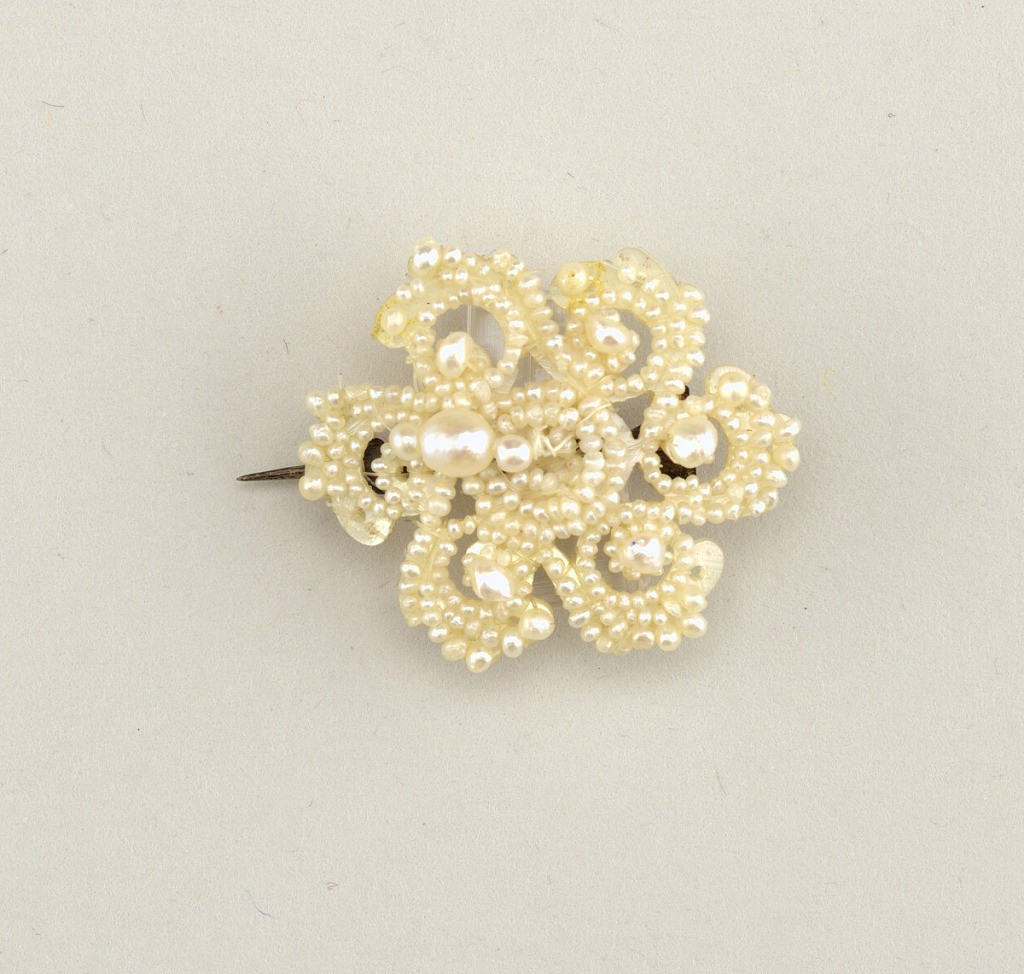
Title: Brooch and box
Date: ca. 1880
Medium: Seed pearls, metal
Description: Brooch composed of seed pearls in a design of central ornament with six radiating scrolls; metal pin and plate on back.  Box covered in black leather; lined with dark blue velvet and pale blue satin printed with "Tiffany and Co. 550 Broadway New York" in gold letters.